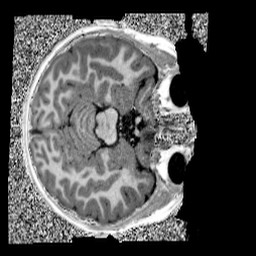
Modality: UNIT1
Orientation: axial
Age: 9
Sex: female
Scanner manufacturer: siemens
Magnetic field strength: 3 T
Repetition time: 4 s
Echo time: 0.00299 s